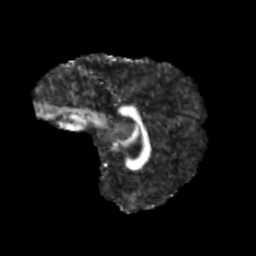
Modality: FA
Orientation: sagittal
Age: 13
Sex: male
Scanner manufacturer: siemens
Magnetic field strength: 3 T
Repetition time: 3.8 s
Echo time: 0.07 s